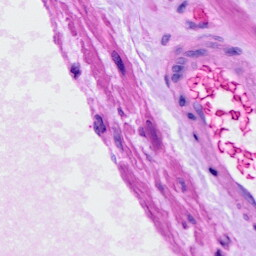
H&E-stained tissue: Ovarian